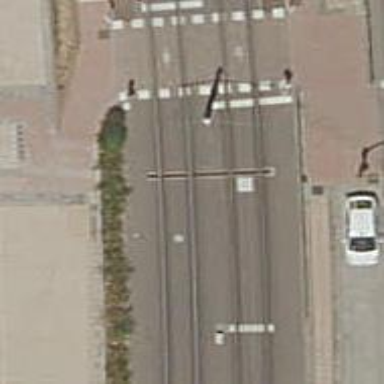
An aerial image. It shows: Railway crossing with traffic signals.